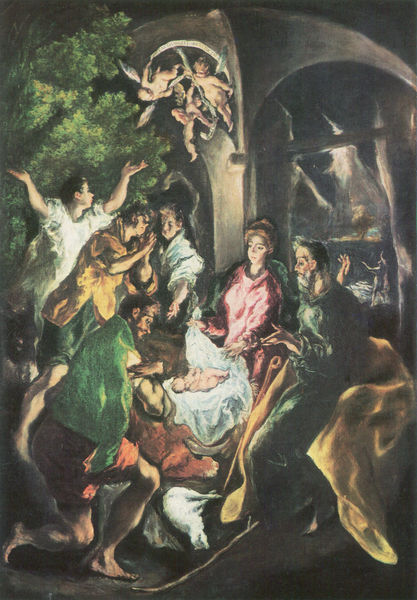
Titel: Die Anbetung der Hirten
Künstler: El Greco
Standort: New York (New York)
Institution: The Metropolitan Museum of Art
Schlagwörter: baum, blau, dunkel, gemälde, laub, weiß, bäume, gelb, grün, menschen, ocker, braun, glas, hell, licht, nacht, orange, schwarz, rot, tiere, tuch, leute, bart, feier, architektur, bibel, falten, mensch, hände, natur, hütte, kirche, gewand, gold, haare, decke, familie, kind, höhle, ohren, renaissance, rosa, esel, engel, helldunkel, putto, spanien, bogen, farben, baby, unwetter, historienbild, muskeln, faltenwurf, freude, gewölbe, antike, kleinkind, christus, jesus, malerisch, manierismus, mittelalter, stall, erscheinung, heilige, ankunft, erleuchtung, heilig, putten, maria, anbetung, jesu, hirten, marie, grieche, putti, el greco, fresco, christi, josef, joseph, geburt, krippe, weihnachten, roit, ochs, fensterbogen, heilige familie, jesuskind, christ, geburt christi, wunder, puten, erhellung, zeugen, altertum, windel, matthäus, bibelszene, bethlehem, betlehem, messias, christi geburt, manieristisch, greco, christmas, heilig abend, jospeh, maniera, ungeschlossen, vielheit, ängel, el, engel tuch frau leute feierlich